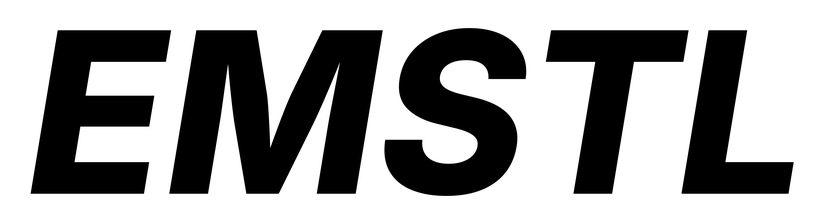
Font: Inter-Italic_ExtraBold_Italic